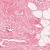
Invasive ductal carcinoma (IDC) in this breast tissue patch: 0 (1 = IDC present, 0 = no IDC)